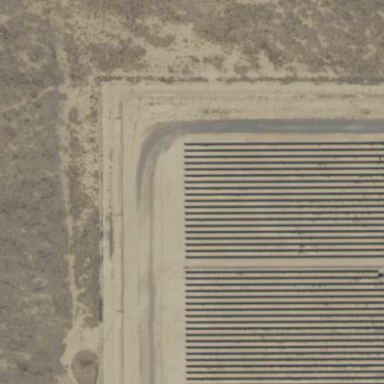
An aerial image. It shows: Solar power generator utilizing photovoltaic panels.